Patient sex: F
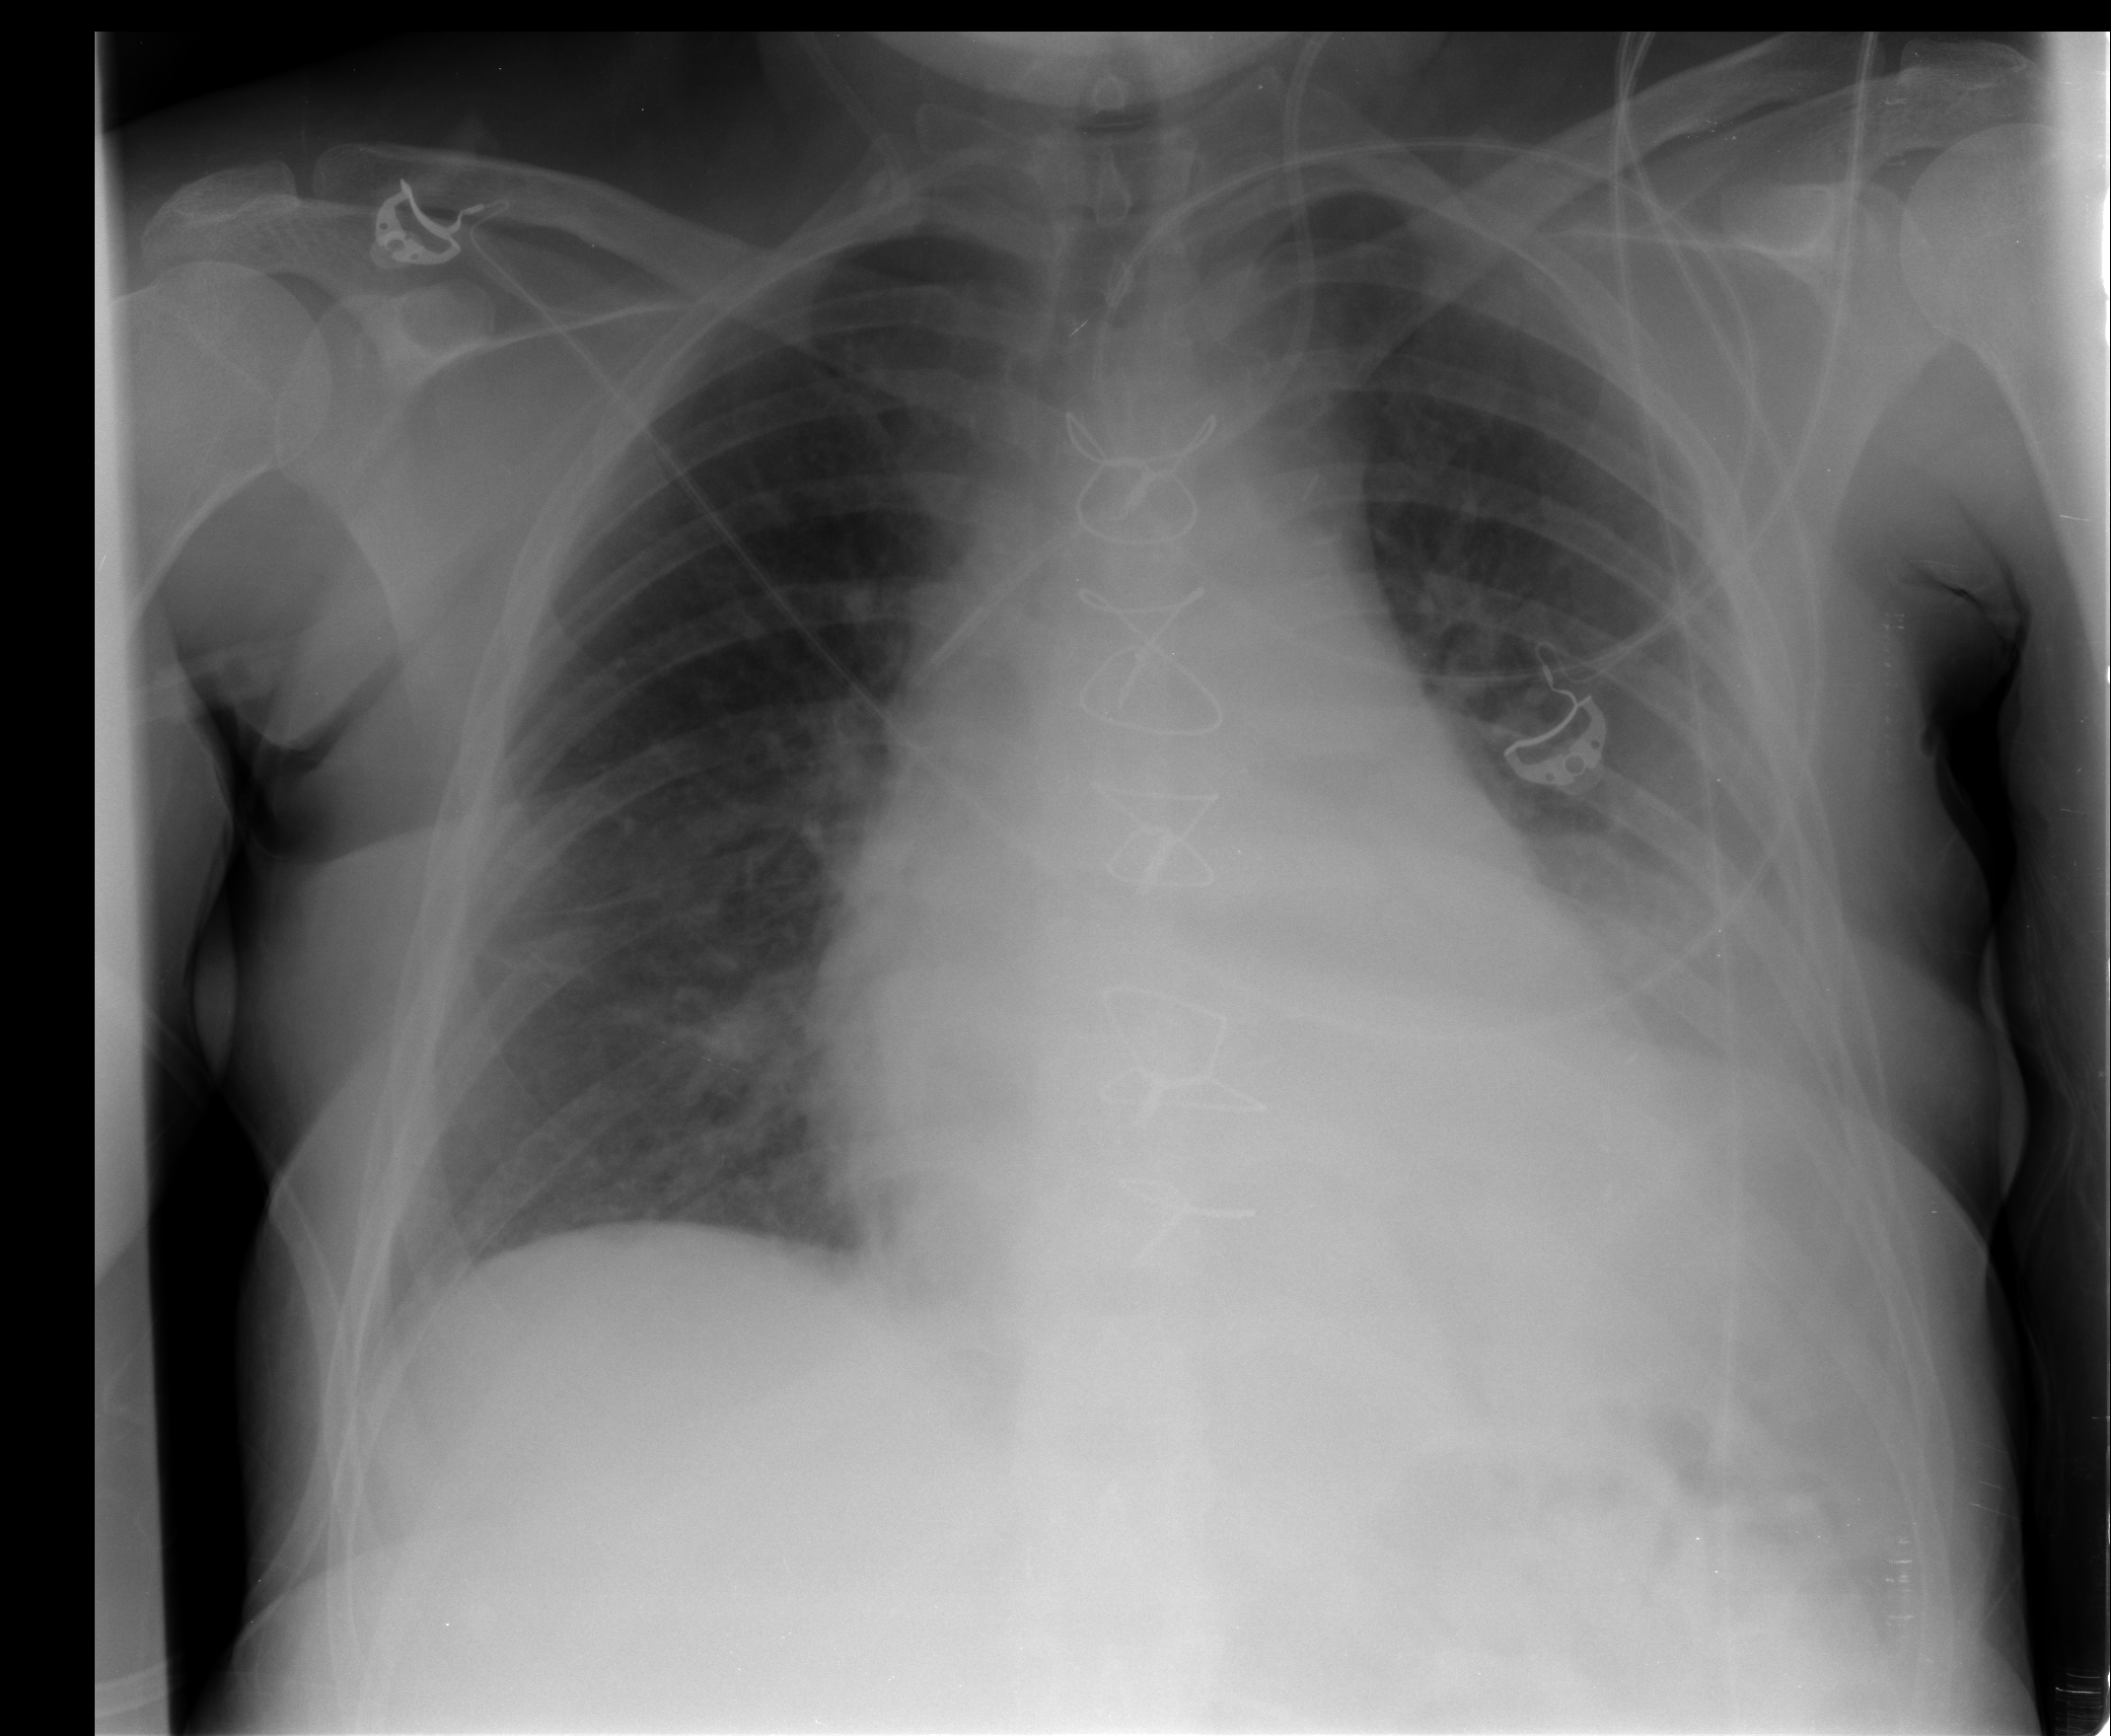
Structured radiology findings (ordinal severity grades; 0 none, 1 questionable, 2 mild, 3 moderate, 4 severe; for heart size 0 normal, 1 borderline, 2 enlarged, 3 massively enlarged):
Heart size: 2
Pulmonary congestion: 2
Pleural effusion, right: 1
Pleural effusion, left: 2
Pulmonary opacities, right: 0
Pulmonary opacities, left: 0
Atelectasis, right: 2
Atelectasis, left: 0